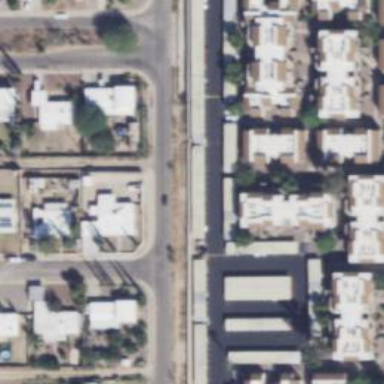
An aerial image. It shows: Alleyway designated as service road.